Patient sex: M
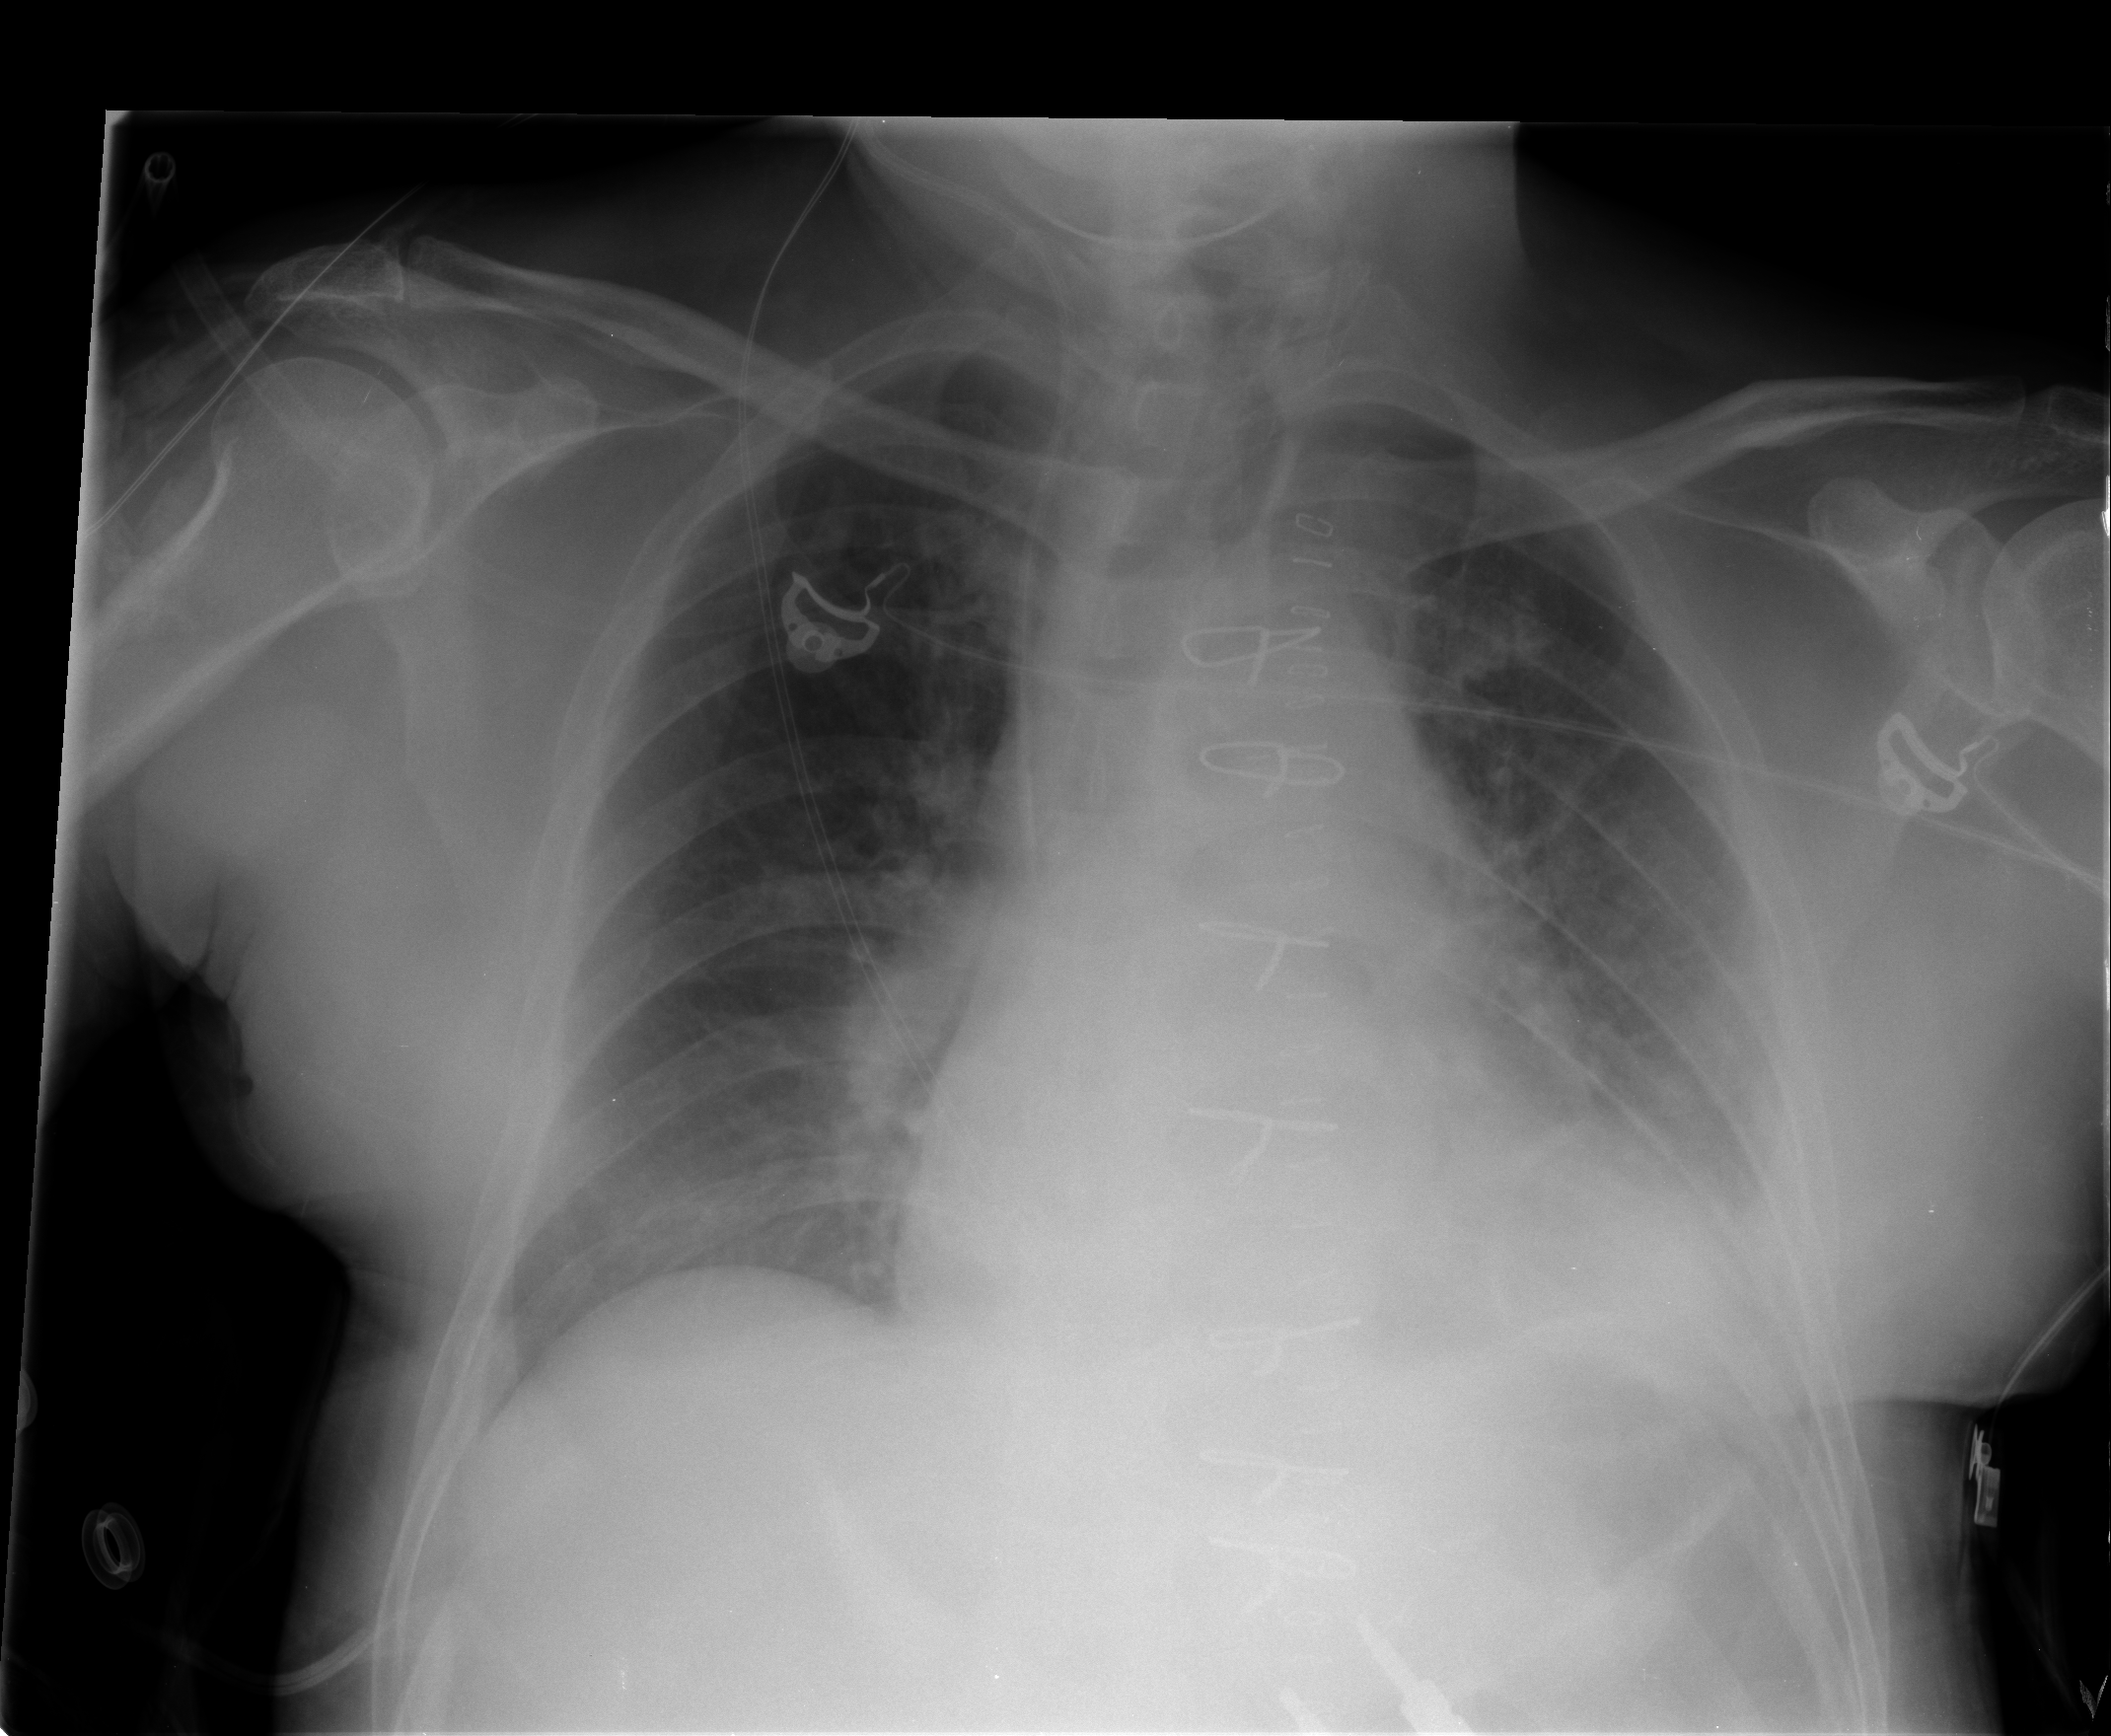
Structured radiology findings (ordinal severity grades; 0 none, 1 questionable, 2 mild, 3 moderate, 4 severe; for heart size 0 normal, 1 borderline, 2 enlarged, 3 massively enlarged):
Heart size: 0
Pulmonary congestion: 0
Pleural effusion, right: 0
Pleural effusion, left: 2
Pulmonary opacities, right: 0
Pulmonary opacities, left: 0
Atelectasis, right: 0
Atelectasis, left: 2